You are looking at the continuous-wavelet transform of a rotating shaft's vibration signal. Classify the rotor condition as one of: normal, misalignment, unbalance, looseness.
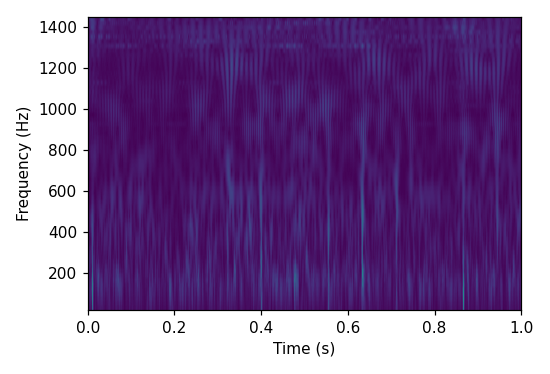
Answer: normal